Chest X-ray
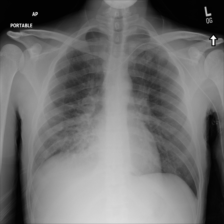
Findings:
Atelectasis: negative
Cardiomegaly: negative
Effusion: negative
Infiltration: positive
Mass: negative
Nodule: negative
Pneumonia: negative
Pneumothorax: negative
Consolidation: negative
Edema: negative
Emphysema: negative
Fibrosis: negative
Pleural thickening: negative
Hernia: negative